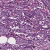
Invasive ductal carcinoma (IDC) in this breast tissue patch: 1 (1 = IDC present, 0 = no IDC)